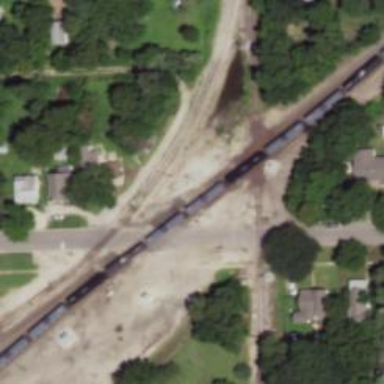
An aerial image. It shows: Railway junction.